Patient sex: M
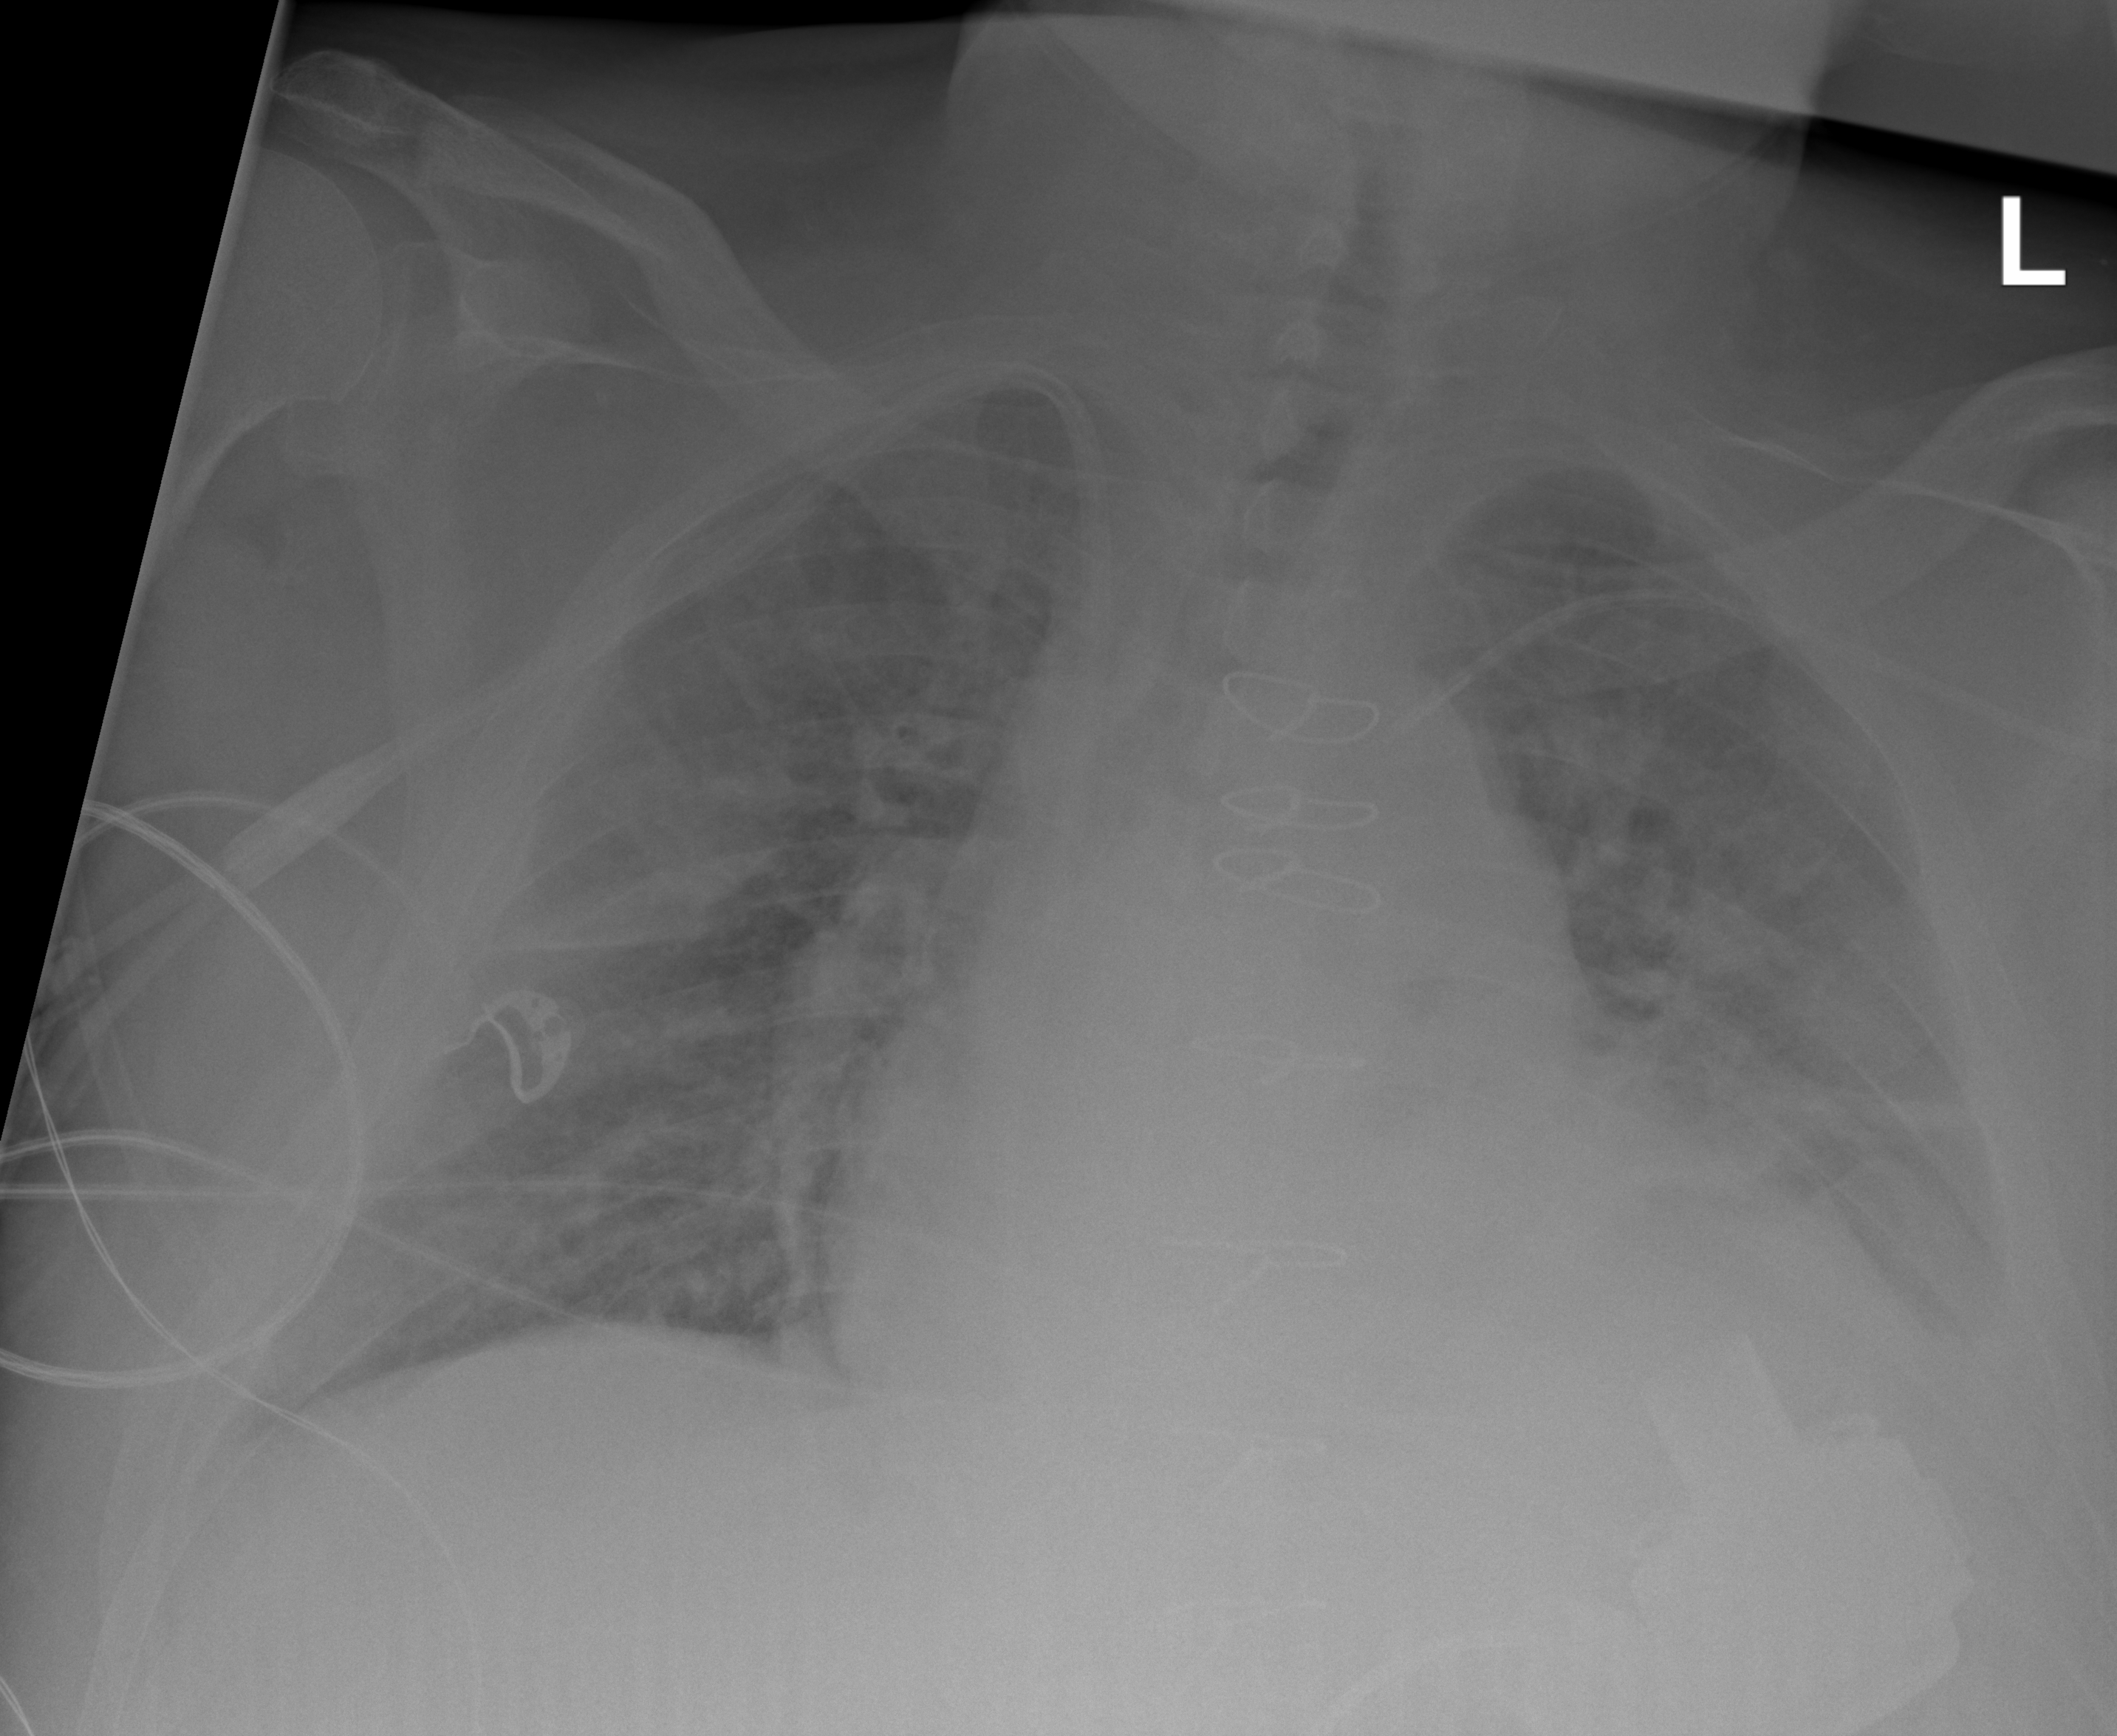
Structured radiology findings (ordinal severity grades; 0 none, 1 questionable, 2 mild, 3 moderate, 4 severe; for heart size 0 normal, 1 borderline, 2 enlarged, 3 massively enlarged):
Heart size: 2
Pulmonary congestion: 3
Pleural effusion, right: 2
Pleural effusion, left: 3
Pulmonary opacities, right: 2
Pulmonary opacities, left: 2
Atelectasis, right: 2
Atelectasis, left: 3